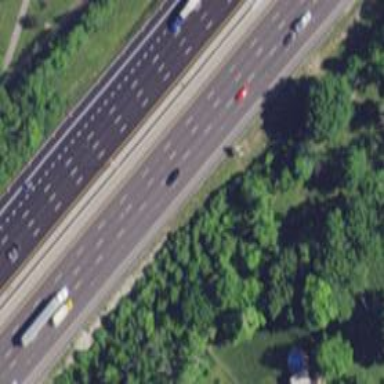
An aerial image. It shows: View of motorway.